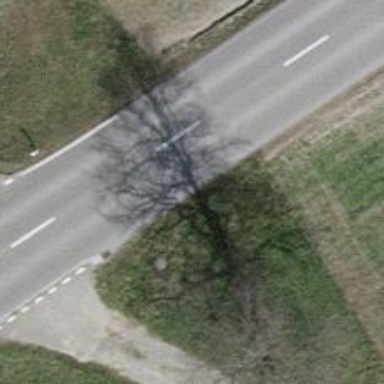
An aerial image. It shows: Tertiary road with asphalt surface.